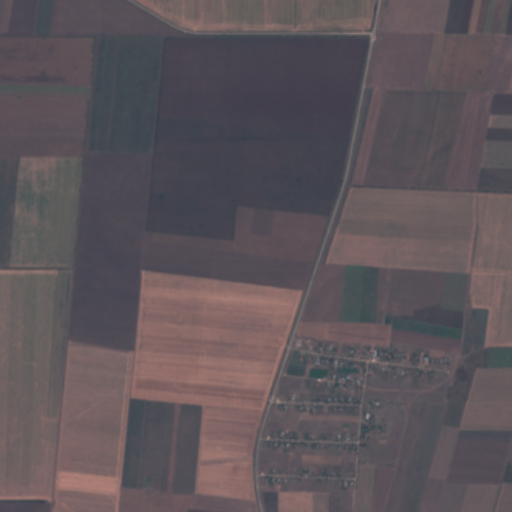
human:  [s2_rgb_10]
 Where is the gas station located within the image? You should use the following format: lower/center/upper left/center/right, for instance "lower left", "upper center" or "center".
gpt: The gas station is located in the lower center of the image.
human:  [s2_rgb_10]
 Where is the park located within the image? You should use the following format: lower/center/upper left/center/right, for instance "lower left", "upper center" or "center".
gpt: The park is located in the center right of the image.
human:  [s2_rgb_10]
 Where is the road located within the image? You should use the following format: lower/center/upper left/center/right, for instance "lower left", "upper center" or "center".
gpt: There is no road in the image.